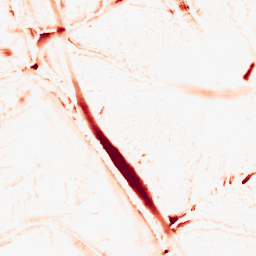
Category: morphological
Decomposition family: morphological_diamond
Decomposition parameters: operation: opening
radius: 10
Upsampling method: linear_exact
Upsampling parameters: scale: 4
Upsampling scale: 4